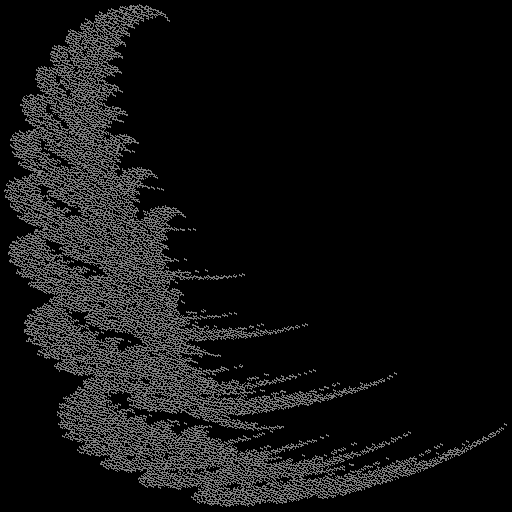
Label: snowdrift